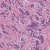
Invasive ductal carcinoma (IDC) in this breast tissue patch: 1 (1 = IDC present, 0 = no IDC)